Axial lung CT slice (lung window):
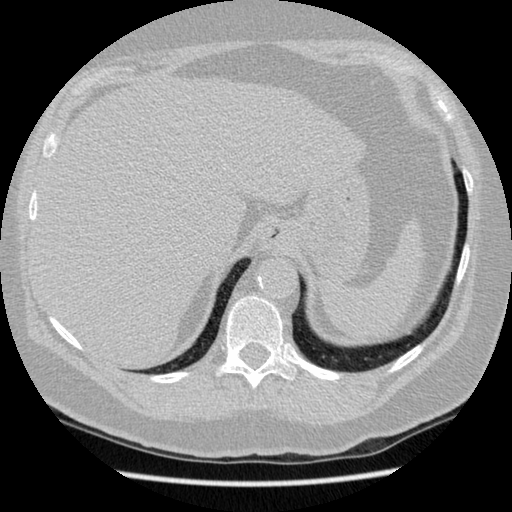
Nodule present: no